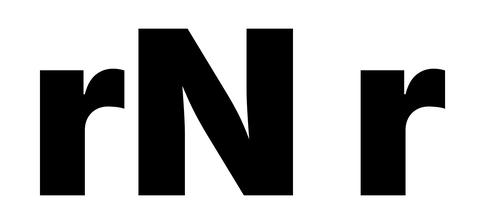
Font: Inter_Black